Question: I don't really know how to ask this. Lets say I have a box with dynamically generated content. I want to add a separator, let's say a line, the content is larger than something. So it would basically look like this:

It doesn't really matter how I accomplish this, CSS, JavaScript, anything.
Thanks, JC.
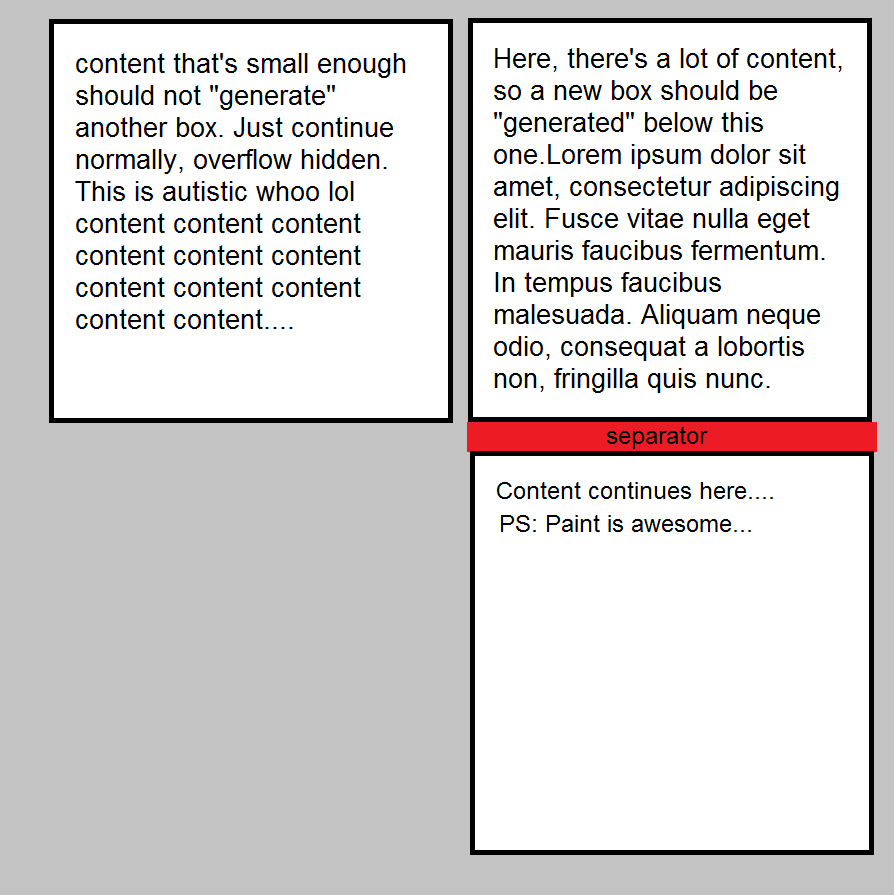
Answer: The way you do it is you first need to measure how much text will fit in the original box with the constrained height. To do this you can create another element with the same with. Keep adding characters until the height exceeds the height of the original element. I don't know if there is an easier or more efficient solution.
Here is a jsFiddle with an example:
<URL>
Hope this gets you started.
Bob